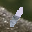
Label: 1